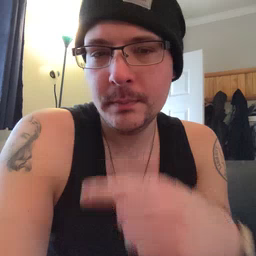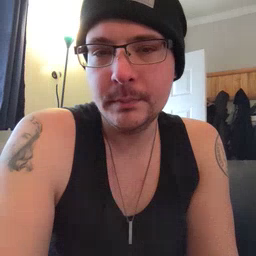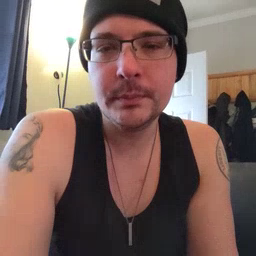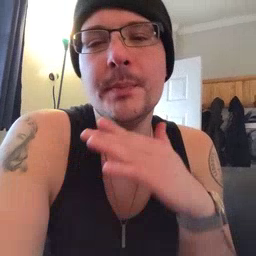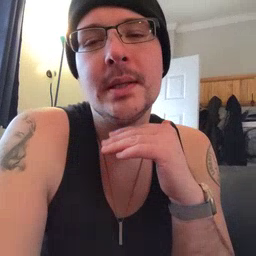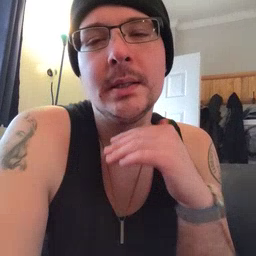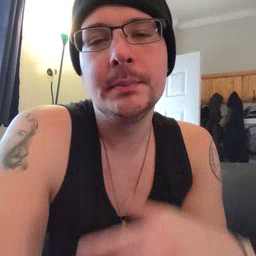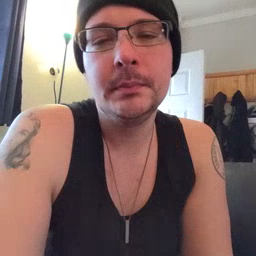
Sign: pig